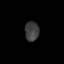
Tissue: skin
Cell type: Epithelial cells
Senescence score: 0.9059
Nuclear area (px): 265
Mean DAPI intensity: 62.411